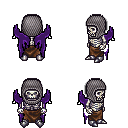
a pixel art fantasy rpg character, male body template, skeleton, purple wings, robe skirt, gray pageboy hairstyle, chain hood, metal boots, four views (front, back, left, right), 2x2 character sprite sheet, small pixel art, hard edges, no anti-aliasing